Aerial crown-view tile of a tropical tree (Barro Colorado Island, Panama), acquired 20250915:
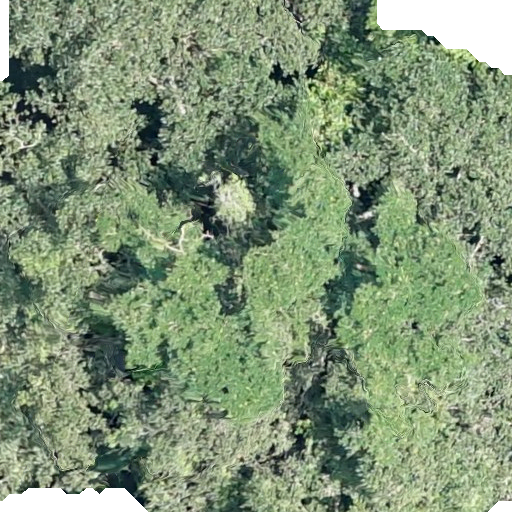
Species: Sloanea terniflora
GBIF accepted scientific name: Sloanea terniflora
Crown area: 418.733 m²